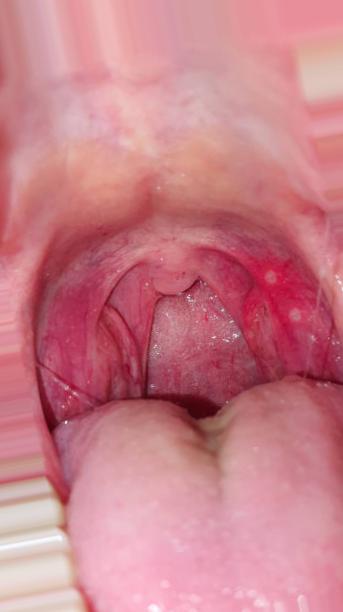
Condition: Mouth Ulcer